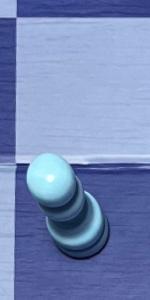
Label: Pawn_White